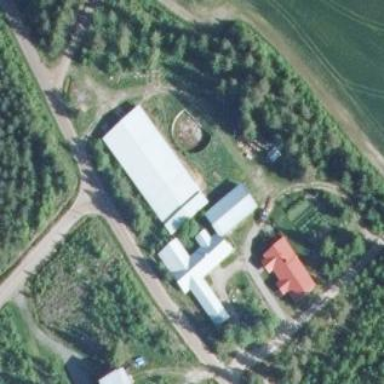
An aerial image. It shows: Farmyard area.